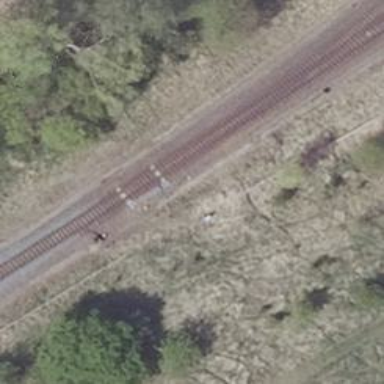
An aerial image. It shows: Railway switch with the turnout side on the left.